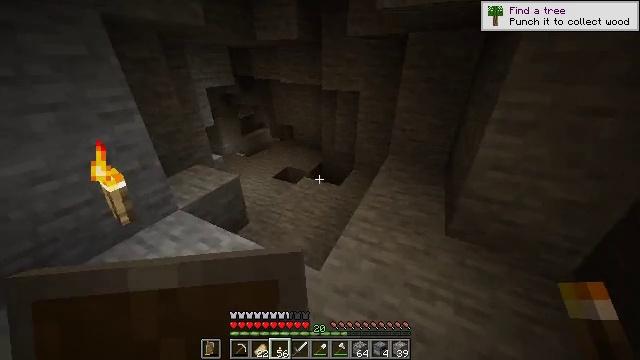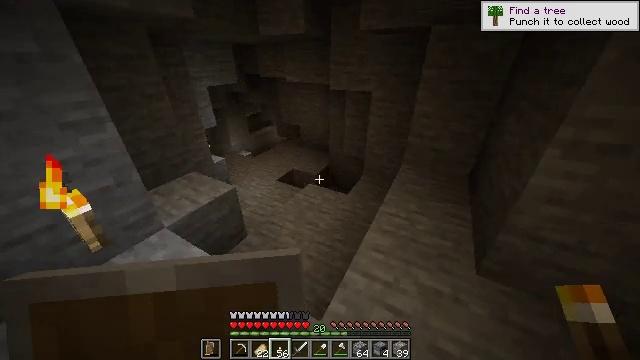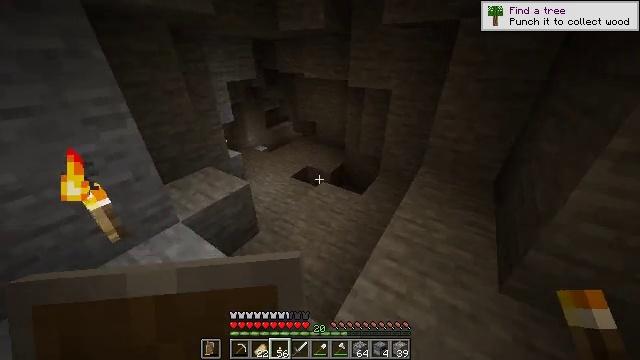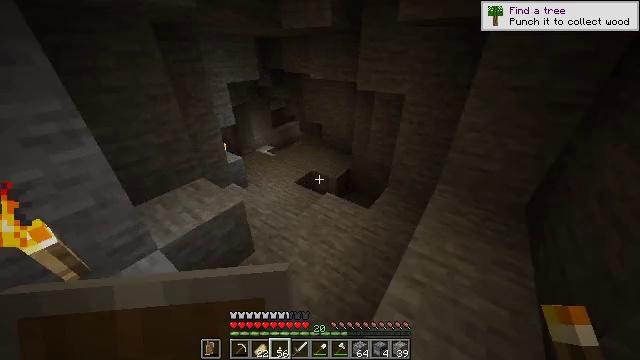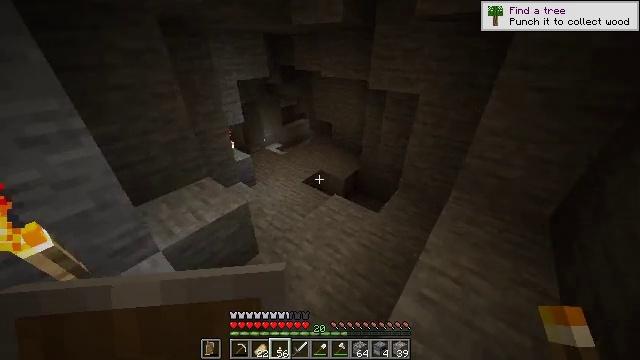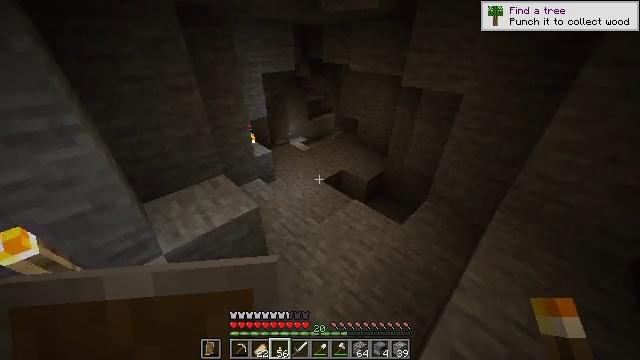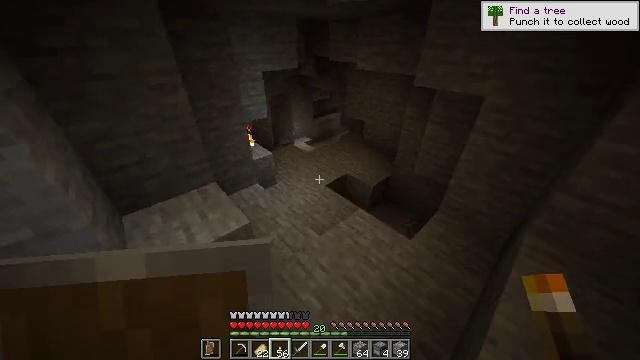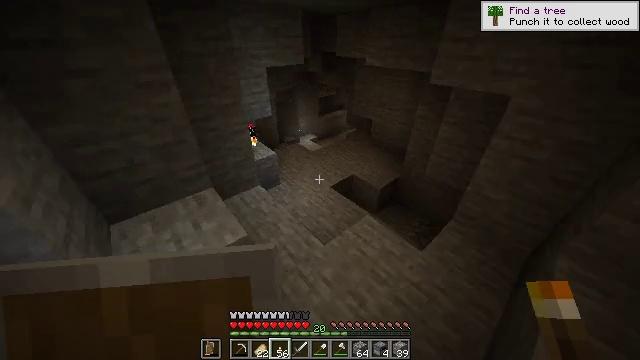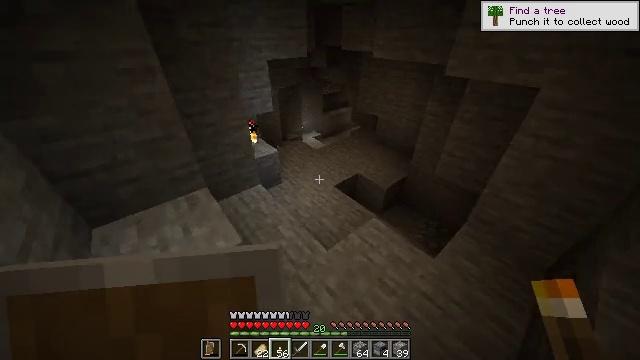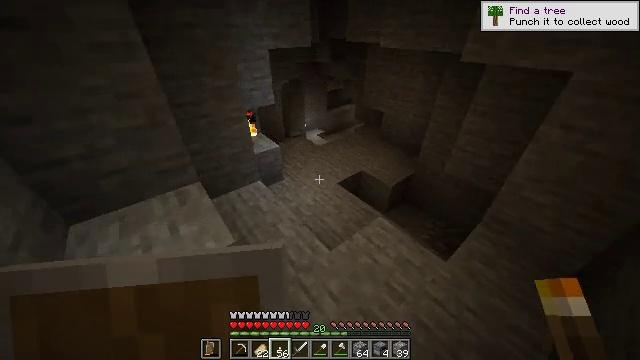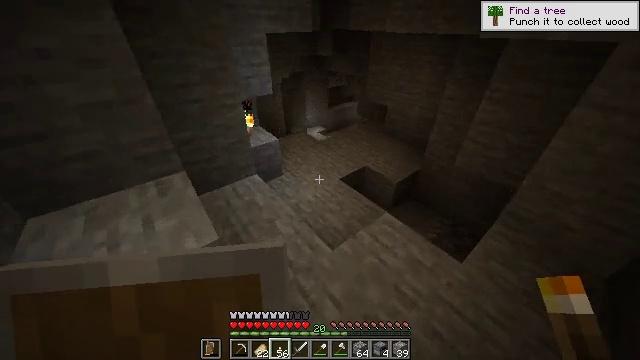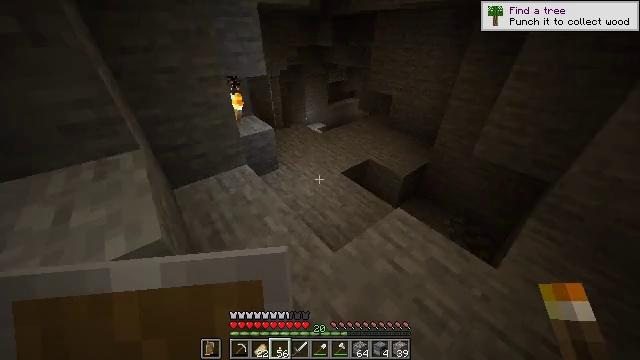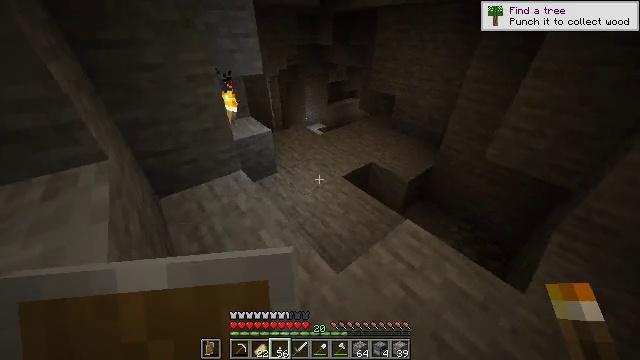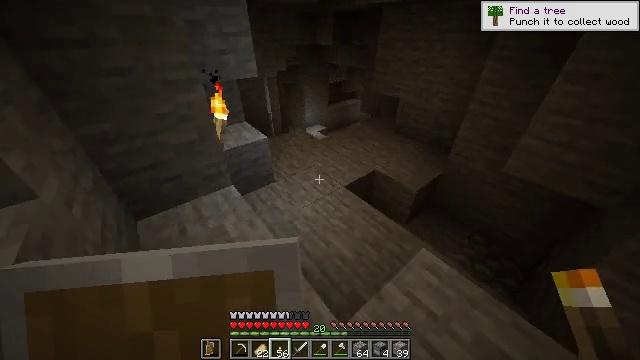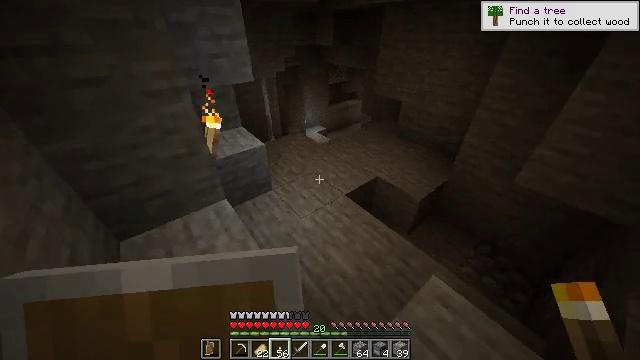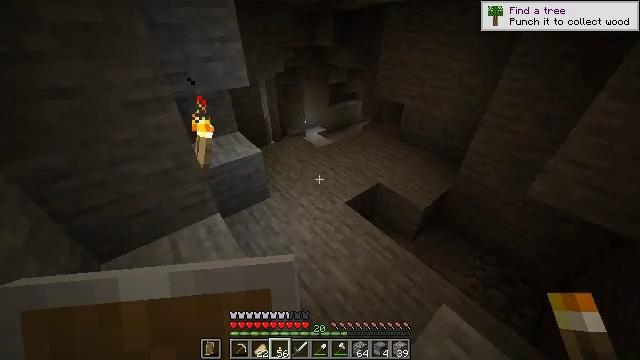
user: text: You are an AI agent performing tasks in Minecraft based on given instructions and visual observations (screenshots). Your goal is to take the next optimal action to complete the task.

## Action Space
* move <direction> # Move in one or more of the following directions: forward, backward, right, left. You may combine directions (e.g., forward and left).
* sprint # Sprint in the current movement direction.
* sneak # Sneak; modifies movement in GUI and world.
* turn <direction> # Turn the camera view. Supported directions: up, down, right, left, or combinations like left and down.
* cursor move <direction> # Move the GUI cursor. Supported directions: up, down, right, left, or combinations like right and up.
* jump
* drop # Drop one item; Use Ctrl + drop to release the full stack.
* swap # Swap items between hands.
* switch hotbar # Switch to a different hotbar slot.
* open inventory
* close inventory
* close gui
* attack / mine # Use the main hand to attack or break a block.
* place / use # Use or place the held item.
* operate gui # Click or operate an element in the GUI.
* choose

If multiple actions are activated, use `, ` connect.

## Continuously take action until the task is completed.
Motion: motion action
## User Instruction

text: Use the crafting table to create a redstone block from nine redstone dust.
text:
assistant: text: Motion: move forward, turn left
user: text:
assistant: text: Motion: move forward, turn left
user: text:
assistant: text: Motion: move forward, turn left
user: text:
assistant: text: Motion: move forward, turn left
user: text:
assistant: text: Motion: move forward, turn left and down
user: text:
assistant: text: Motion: move forward, turn left
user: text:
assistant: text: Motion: move forward, turn left
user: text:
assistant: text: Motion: move forward, turn left
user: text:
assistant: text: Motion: move forward
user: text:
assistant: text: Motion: move forward
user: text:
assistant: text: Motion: move forward
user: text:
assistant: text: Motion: move forward
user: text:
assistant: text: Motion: move forward
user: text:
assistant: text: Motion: move forward
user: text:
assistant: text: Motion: move forward
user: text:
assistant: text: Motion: move forward
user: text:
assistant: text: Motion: move forward
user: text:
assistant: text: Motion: move forward
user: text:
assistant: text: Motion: move forward
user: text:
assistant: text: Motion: move forward
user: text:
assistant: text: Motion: move forward
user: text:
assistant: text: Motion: move forward
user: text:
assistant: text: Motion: move forward
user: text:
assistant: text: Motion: move forward
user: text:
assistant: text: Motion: move forward
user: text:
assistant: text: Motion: move forward, turn left
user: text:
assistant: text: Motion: move forward
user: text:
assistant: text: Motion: move forward, turn left
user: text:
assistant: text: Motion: move forward
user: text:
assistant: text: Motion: move forward